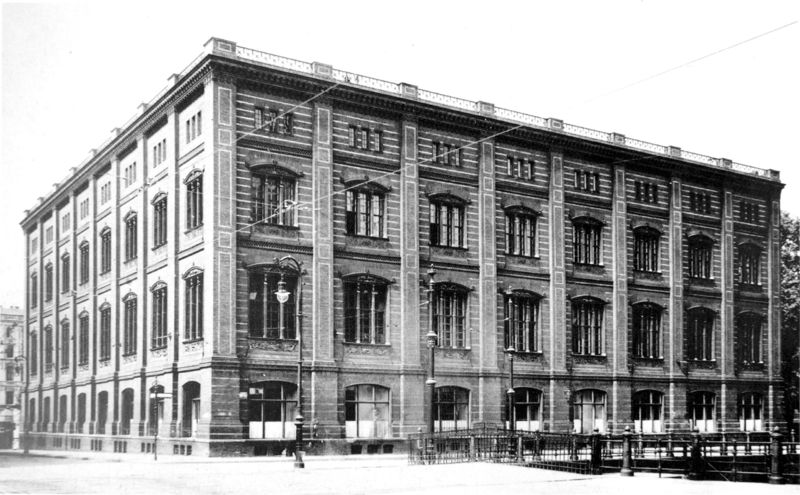
Titel: Bauakademie in Berlin
Künstler: Karl Friedrich Schinkel
Standort: Berlin
Institution: Bauakademie
Schlagwörter: baum, himmel, schatten, bäume, menschen, stadt, ufer, fenster, grau, lampe, lampen, laterne, laternen, licht, schwarz, strasse, weiss, dach, gebäude, haus, zaun, alt, gericht, wand, architektur, sockel, häuser, brücke, brüstung, flach, gitter, klassizismus, ecke, ansicht, fassade, schule, moderne, giebel, ziegel, monochrom, fabrik, platz, pilaster, industrie, joche, promenade, strom, treppe, gerade, geländer, pfosten, foto, fotografie, grossstadt, grosstadt, photographie, berlin, rechteck, sprossen, münchen, palazzo, stockwerk, balustrade, kabel, mauerwerk, groß, schwarzweiß, würfel, photo, gesims, gefängnis, eck, straßenlaterne, urban, sieben, historismus, geschosse, achsen, block, fenstersprossen, stockwerke, bau, raster, gründerzeit, schinkel, straßenlaternen, lisenen, aufriss, dreigeschossig, flachdach, regelmässig, gesamtansicht, leitungen, oberleitung, strassenbahn, stromleitung, stromleitungen, flussufer, sockelgeschoss, gebaude, kolossalpilaster, blendgiebel, regierung, rundgiebel, bauakademie, berlion, bürohaus, dreicecksgiebel, häuserblock, latern, modul, nute, rasterfassade, schinckl, schinkl, u-bahn, ratshaus, liucht, schaftten, amt, ministerium, elektroleitungen, #geschosse